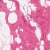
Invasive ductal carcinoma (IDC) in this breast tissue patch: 0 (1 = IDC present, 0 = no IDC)